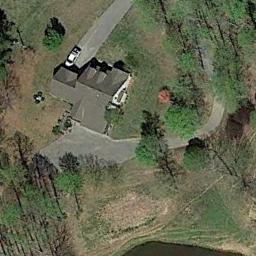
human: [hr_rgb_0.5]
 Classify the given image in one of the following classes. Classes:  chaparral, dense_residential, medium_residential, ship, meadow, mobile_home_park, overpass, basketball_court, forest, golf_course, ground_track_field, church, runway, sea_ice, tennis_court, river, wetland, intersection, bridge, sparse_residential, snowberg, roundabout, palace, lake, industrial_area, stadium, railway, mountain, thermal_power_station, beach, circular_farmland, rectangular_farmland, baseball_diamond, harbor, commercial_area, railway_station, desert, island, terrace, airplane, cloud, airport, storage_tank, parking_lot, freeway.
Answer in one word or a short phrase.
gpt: sparse_residential